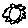
Label: sun